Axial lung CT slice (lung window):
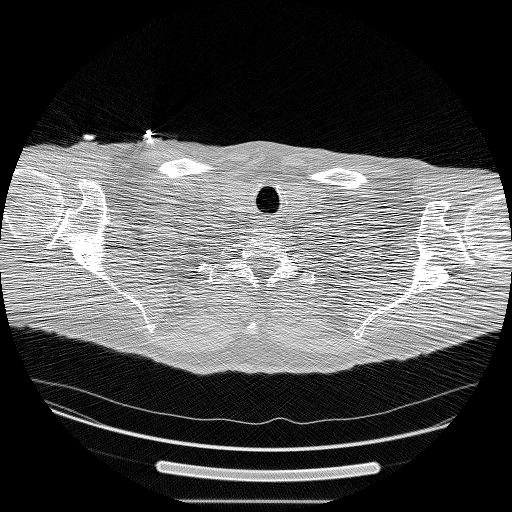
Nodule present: no